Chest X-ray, PA view. Patient: 57 years old, sex F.
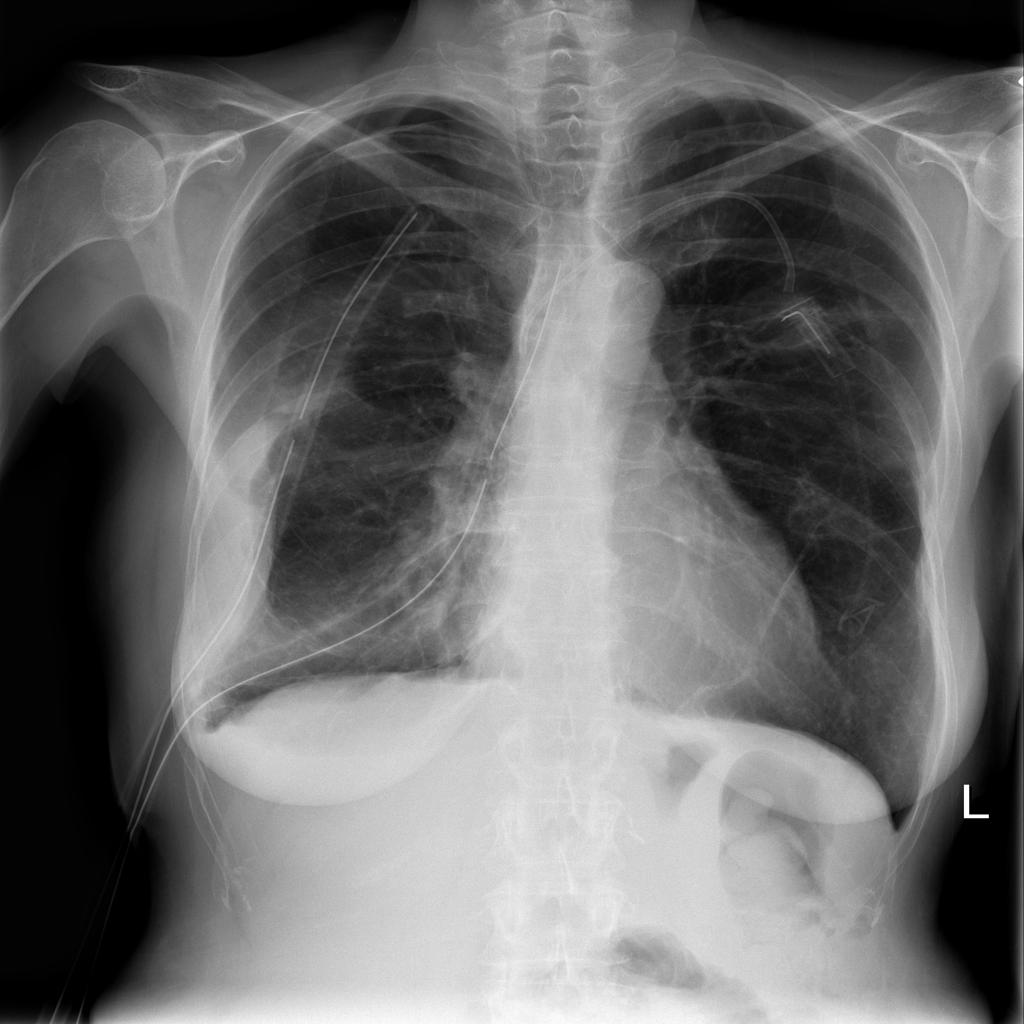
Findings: Effusion, Pneumothorax